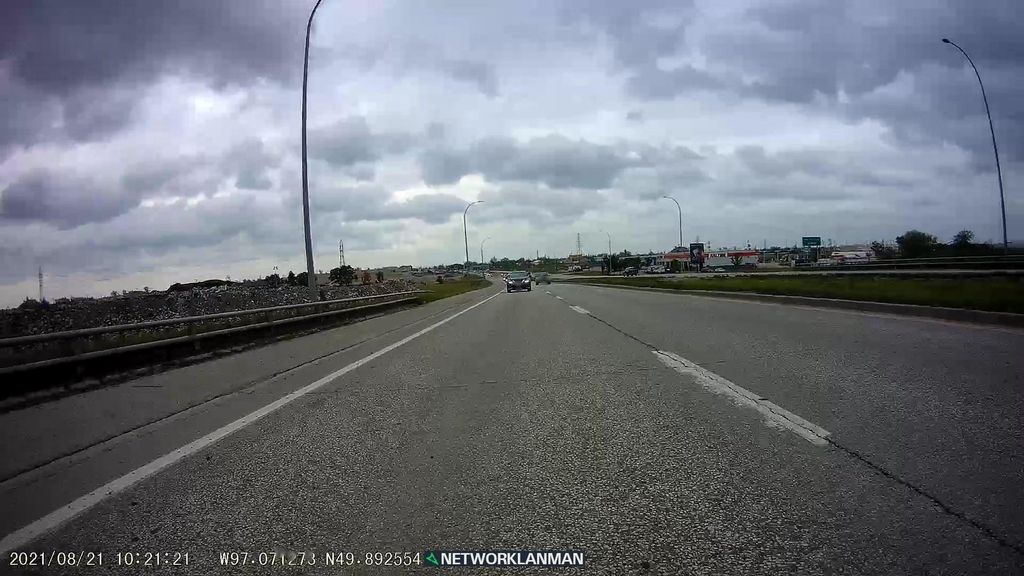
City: winnipeg